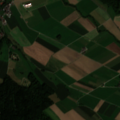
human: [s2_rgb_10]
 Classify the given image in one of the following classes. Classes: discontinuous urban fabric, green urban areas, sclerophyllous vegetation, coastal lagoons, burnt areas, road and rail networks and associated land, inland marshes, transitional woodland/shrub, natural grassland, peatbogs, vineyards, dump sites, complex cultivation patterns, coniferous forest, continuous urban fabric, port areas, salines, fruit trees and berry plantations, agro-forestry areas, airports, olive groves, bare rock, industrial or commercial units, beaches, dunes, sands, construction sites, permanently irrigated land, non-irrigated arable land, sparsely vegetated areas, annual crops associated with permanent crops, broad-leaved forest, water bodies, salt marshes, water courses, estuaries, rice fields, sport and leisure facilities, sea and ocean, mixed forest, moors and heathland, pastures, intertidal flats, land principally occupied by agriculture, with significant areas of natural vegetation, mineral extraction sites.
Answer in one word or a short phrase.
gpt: non-irrigated arable land, complex cultivation patterns, mixed forest, transitional woodland/shrub